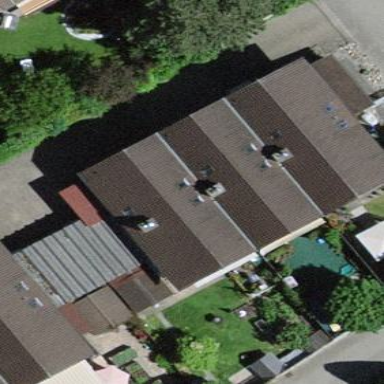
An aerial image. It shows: Terrace building.